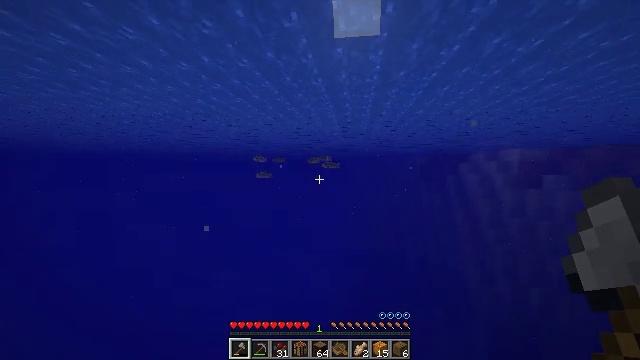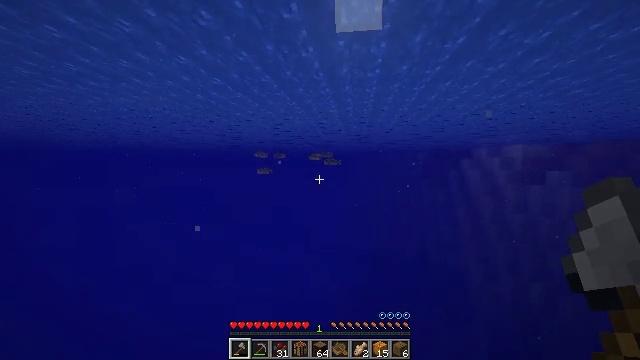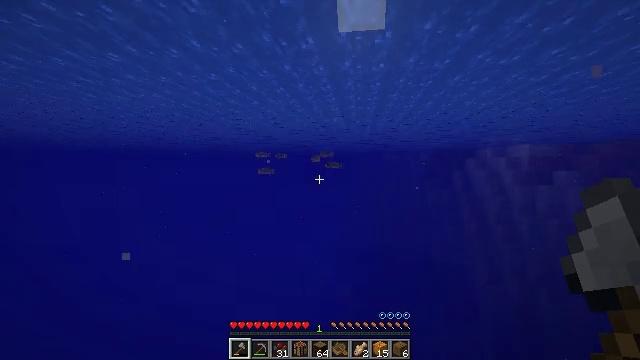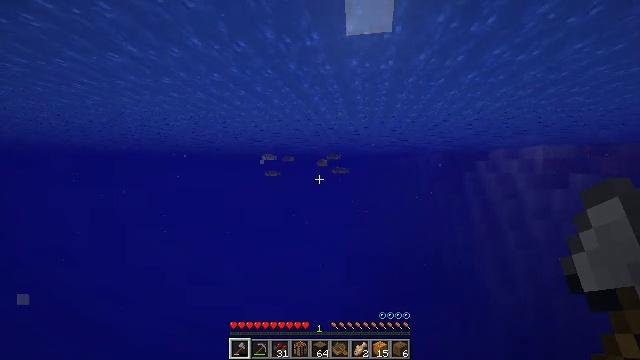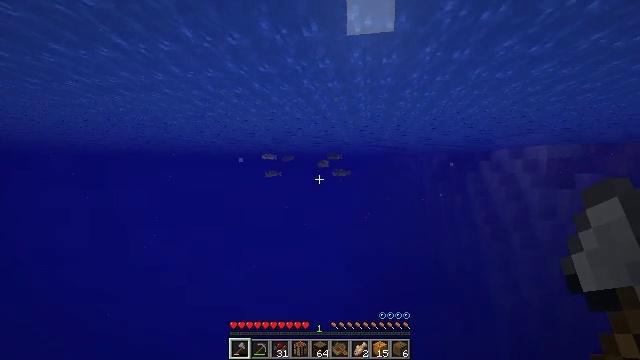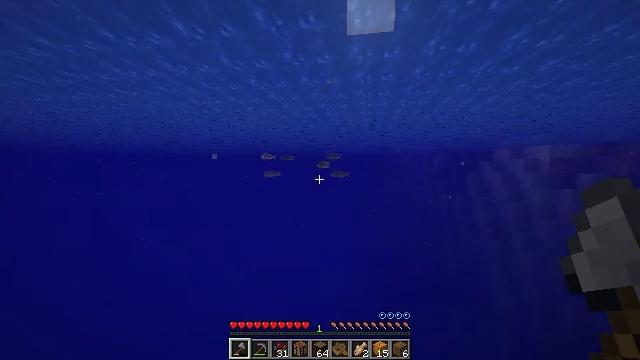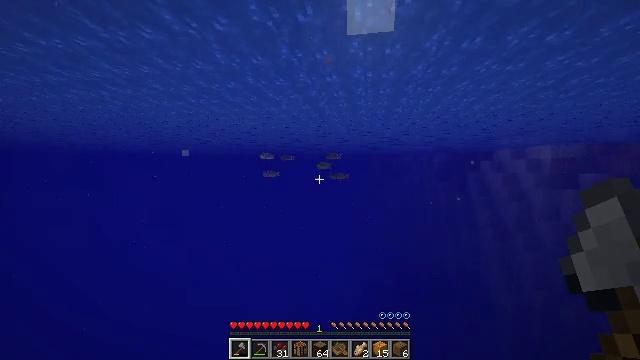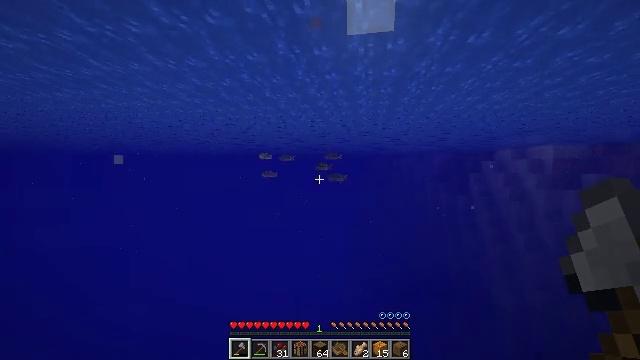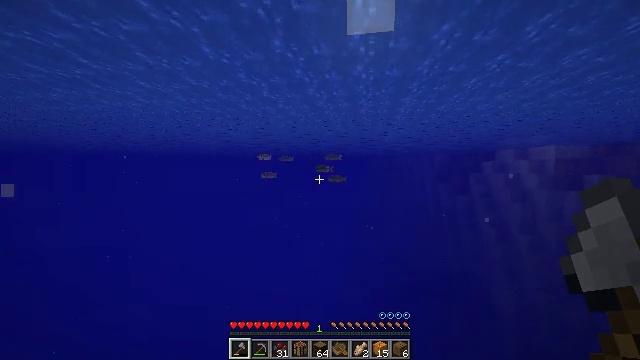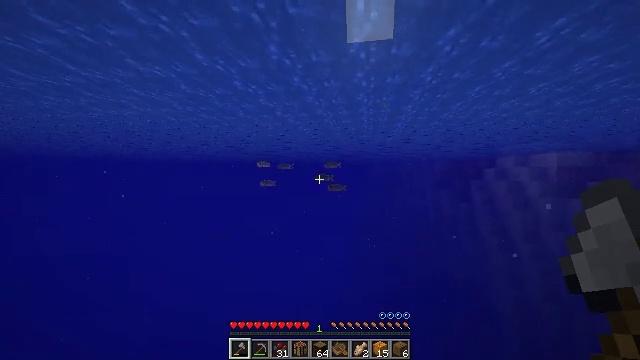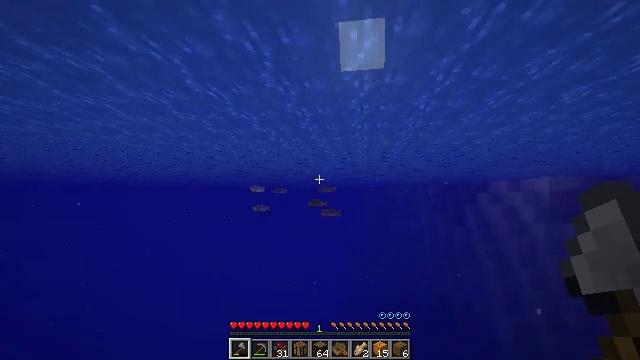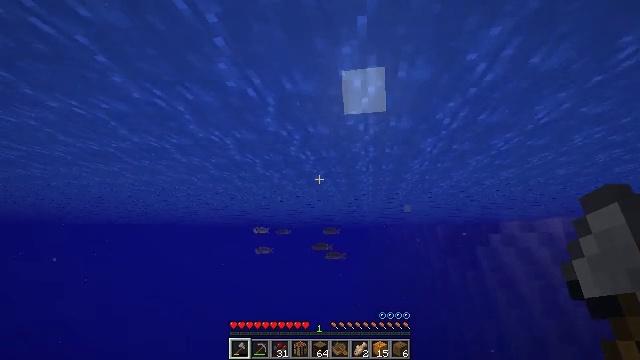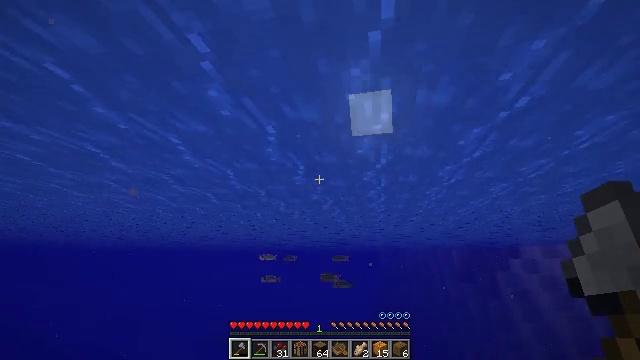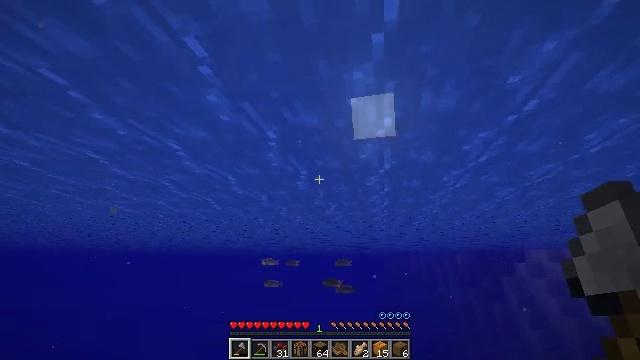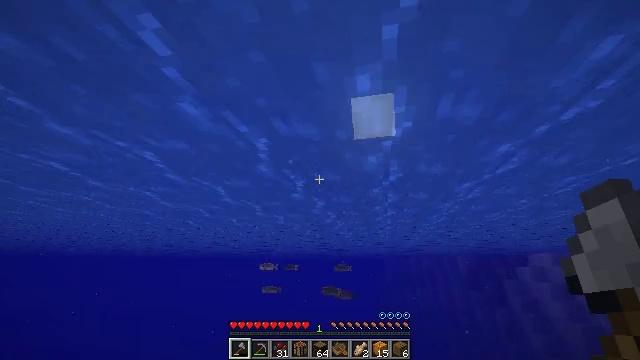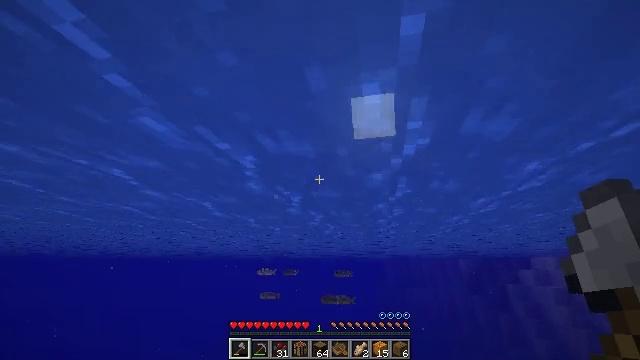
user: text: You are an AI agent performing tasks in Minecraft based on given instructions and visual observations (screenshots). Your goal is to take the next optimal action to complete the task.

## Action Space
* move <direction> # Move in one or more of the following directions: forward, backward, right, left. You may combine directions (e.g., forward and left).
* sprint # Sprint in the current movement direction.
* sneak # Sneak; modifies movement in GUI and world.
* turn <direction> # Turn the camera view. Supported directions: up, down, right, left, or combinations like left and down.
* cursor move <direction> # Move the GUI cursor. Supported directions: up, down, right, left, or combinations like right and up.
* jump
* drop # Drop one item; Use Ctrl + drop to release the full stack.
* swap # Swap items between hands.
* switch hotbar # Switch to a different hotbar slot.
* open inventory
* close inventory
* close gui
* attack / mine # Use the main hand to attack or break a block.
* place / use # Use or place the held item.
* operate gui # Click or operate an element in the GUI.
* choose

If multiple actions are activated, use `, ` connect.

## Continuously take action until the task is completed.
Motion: motion action
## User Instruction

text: Hunt a cod.
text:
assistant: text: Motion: move forward, sprint
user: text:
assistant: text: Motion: move forward, sprint
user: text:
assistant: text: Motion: move forward, sprint, turn left
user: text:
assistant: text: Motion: move forward, sprint
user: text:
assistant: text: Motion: move forward, sprint
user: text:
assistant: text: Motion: move forward, sprint
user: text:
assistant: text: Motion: move forward, sprint, jump
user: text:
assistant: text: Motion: move forward, sprint, jump
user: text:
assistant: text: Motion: move forward, sprint, turn up, jump
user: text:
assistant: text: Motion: move forward, sprint, turn right and up, jump
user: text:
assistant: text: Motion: move forward, sprint, turn left and up, jump
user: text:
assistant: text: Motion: move forward, sprint, turn left and up, jump
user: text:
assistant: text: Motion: move forward, sprint, jump
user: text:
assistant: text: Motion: move forward, sprint, jump
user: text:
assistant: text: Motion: move forward, sprint, jump
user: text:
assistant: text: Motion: move forward, sprint, jump
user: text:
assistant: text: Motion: move forward, sprint, turn left, jump
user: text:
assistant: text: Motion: move forward, sprint, turn left and down, jump
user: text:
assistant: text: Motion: move forward, sprint, turn down, jump
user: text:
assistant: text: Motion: move forward, sprint, jump
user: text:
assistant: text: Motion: move forward, sprint, turn down, jump
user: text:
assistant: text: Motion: move forward, sprint, turn right and down, jump
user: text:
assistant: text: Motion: move forward, sprint, turn right and down, jump
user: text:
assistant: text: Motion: move forward, sprint, turn down, jump
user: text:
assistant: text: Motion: move forward, sprint, jump
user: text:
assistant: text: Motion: move forward, sprint, jump
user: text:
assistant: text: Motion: move forward, sprint, jump
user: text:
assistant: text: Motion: move forward, sprint, jump
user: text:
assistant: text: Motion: move forward, sprint, jump
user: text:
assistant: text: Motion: move forward, sprint, jump